Question: I have just installed XAMPP again, I was using IIS but I have now disabled that.
For some reason disabling it didn't seem to work, as the ports still clashed, so instead I have changed the port for Apache to "1234".
As you can see from the control panel below XAMPP seems to be running just fine, the index page shows up fine at least.

I made a quick test page and placed it in my install directory (C:\xampp\htdocs\testing.php)
'''
<?
$test = "hello world";
echo $test;
?>
'''
I then load this location in Chrome: 'http://localhost:1234/testing.php'
But for some reason the page is blank, when I view the pages source I see this:
'''
<?
$test = "hello world";
echo $test;
?>
'''
Any ideas?
Fixed thanks, I was an idiot and didn't open it with
Instead of wasting this thread for such a stupid mistake here is another question.
Is there a version of Chrome or Firefox I can use to run my website but lock it in full screen and require a password to get out of it?
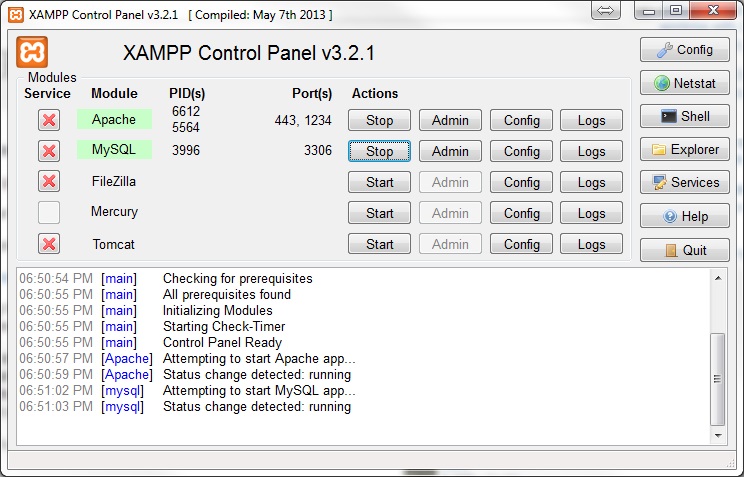
Answer: Try to use '<?php' tag instead of '<?', this is often disabled in standard php installations.
BTW, to activate short tags, the property is
'''
short_open_tag=On
'''
in your php.ini.